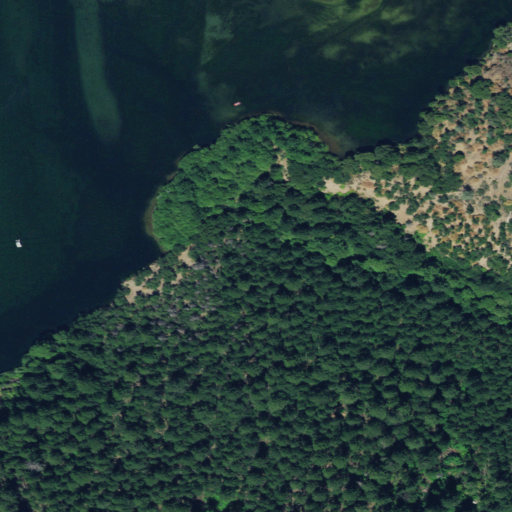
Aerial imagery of valley in California named Jennings Gulch containing evergreen forest, open water, deciduous forest, shrub, and grassland